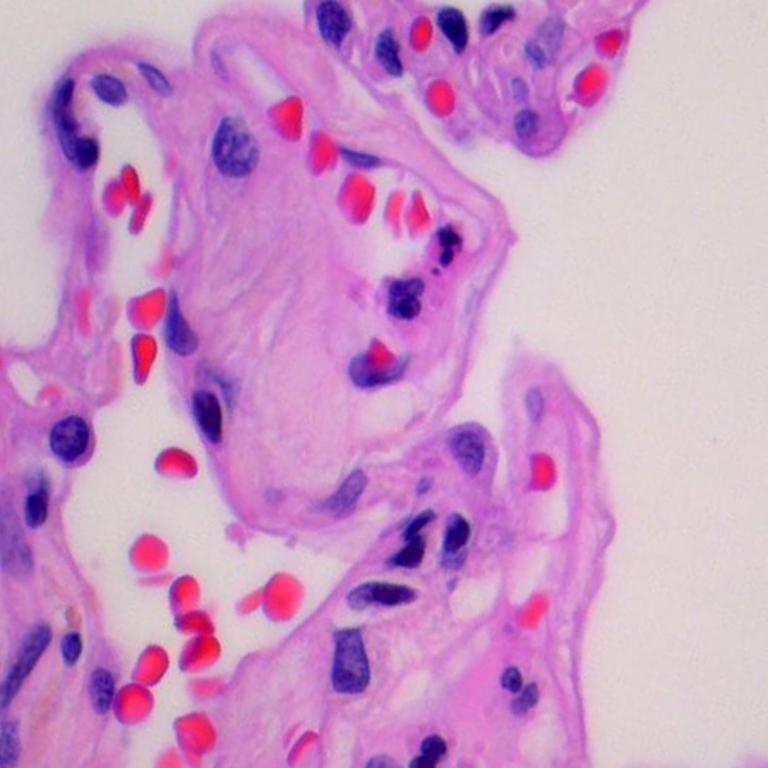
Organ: lung
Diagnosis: benign